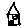
Label: house